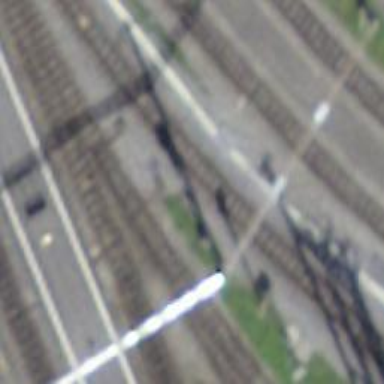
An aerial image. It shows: Railway switch.